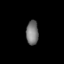
Tissue: lung
Cell type: Epithelial cells
Senescence score: 0.182
Nuclear area (px): 291
Mean DAPI intensity: 119.292